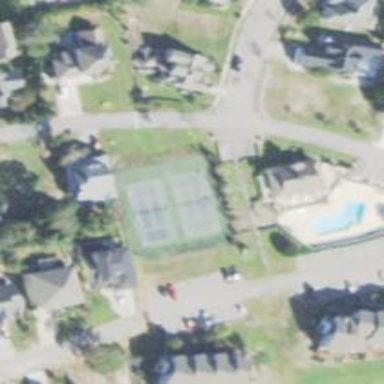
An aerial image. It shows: Tennis court on the leisure land pitch.